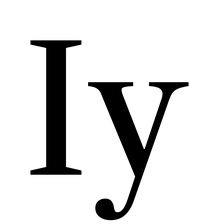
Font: LibreCaslonText_Regular